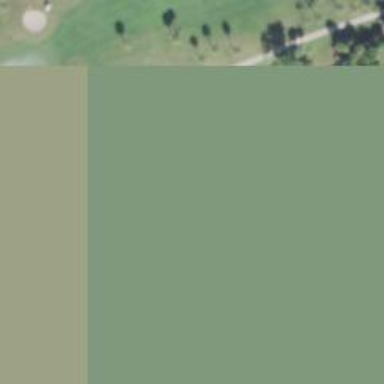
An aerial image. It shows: View of golf hole.